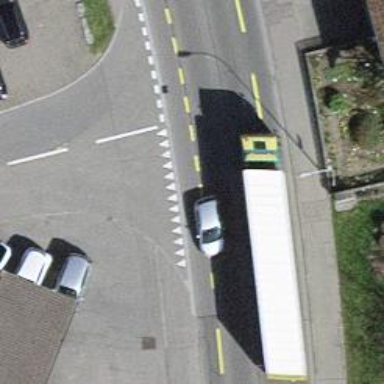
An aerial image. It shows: Primary highway with cycle lane on both sides.